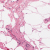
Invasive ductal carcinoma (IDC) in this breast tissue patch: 0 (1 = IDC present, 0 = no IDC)